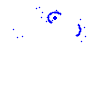
Particle: proton